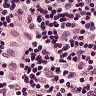
Metastatic tissue present: no